Field crop: maize
Growth stage: 2
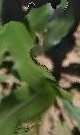
Species: maize